Question: I am making a sprite kit game and it is obviously more efficient to have one big SKSpriteNode with a tiled texture, than having multiple SKSpriteNodes with the tile texture. My Problem is that when I try to make a 5x5 tile using
'''
SKTexture* tex = [SKTexture textureWithRect:CGRectMake(0,0,5,5) inTexture:[SKTexture textureWithImageNamed:@"tile.png"]];
SKSpriteNode* node = [SKSpriteNode spriteNodeWithTexture:tex size:CGSizeMake(100,100)];
'''
The image is re sized appropriately, but it is clamped and not tiled. In openGL terms I am getting a GL_CLAMP_TO_EDGE where I want a GL_REPEAT. Is there anyway I could achieve the tiling effect of a texture in a single SKSpriteNode, without creating a very large image.
Here is an image of my problem:

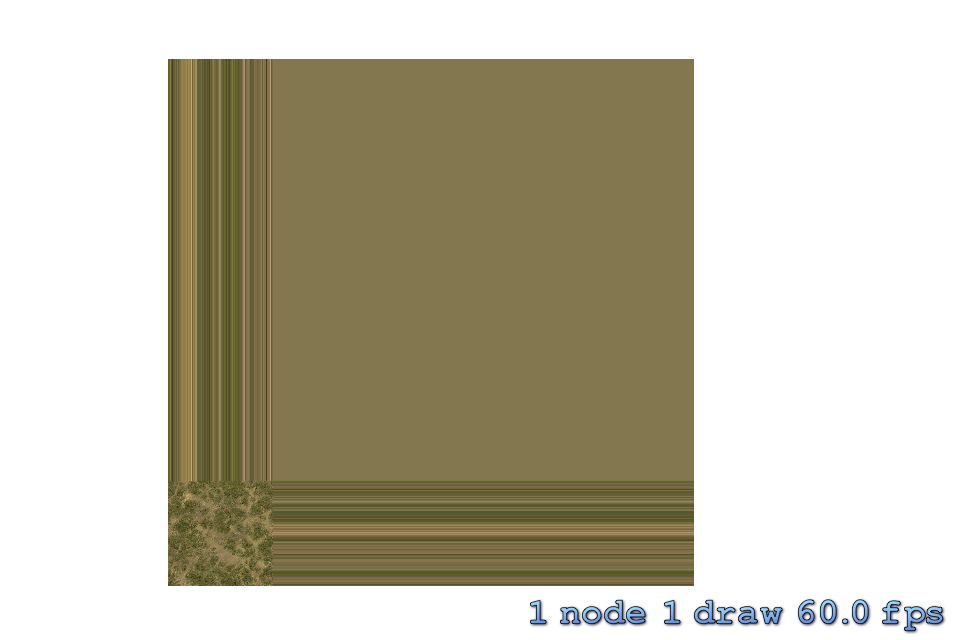
Answer: Afaik, there is no way to create sprite with tiled texture. But what you can do, is render lot's of sprites in a single drawing pass.
From Apple's <URL>:
> If all of the children of a node use the same blend mode and texture
atlas, then Sprite Kit can usually draw these sprites in a single
drawing pass. On the other hand, if the children are organized so that
the drawing mode changes for each new sprite, then Sprite Kit might
perform as one drawing pass per sprite, which is quite inefficient.